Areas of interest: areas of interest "Zoo"
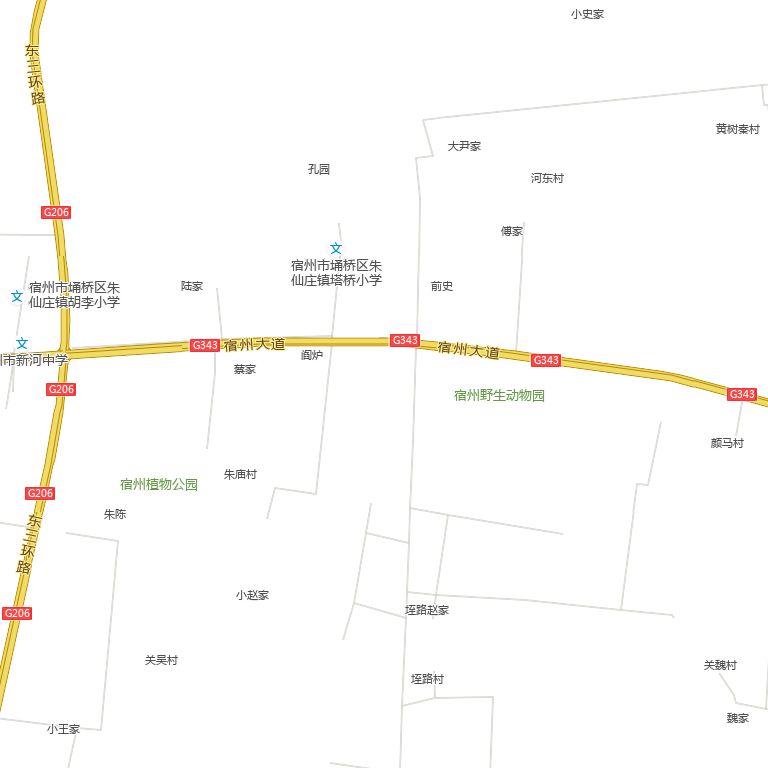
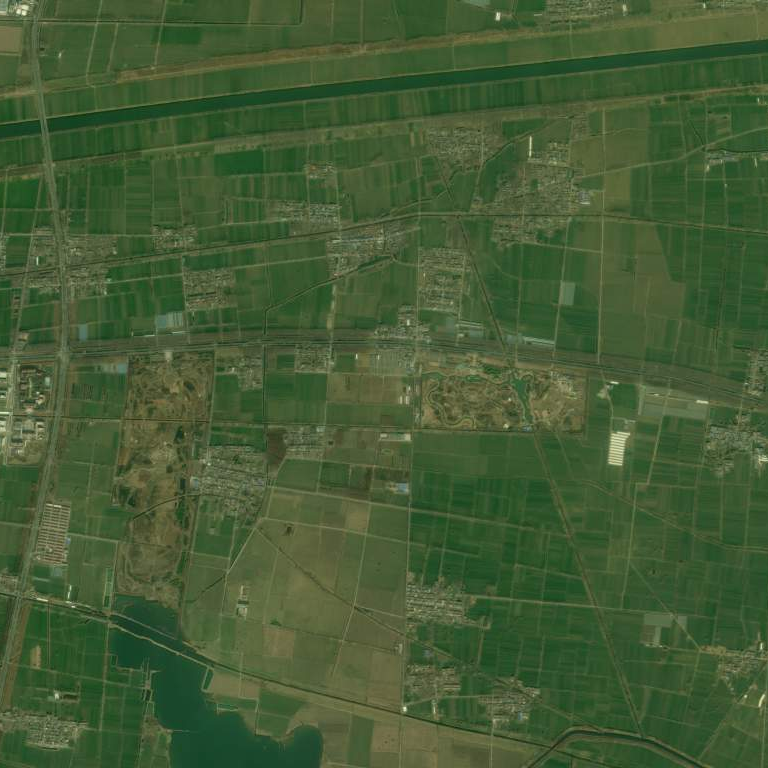